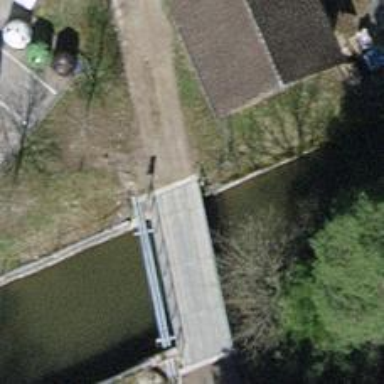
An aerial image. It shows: Track road with unpaved surface that crosses over bridge.